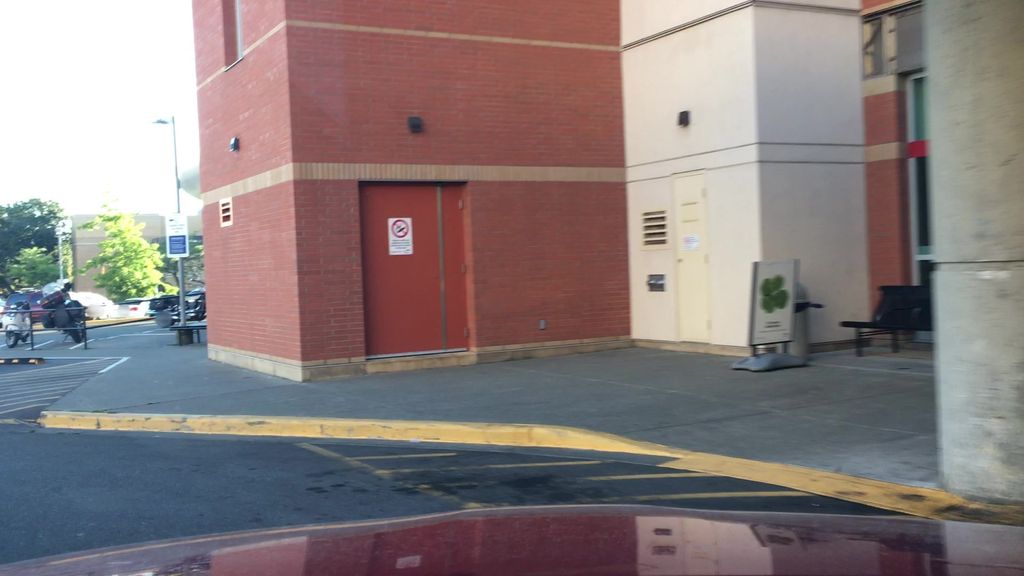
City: victoria